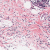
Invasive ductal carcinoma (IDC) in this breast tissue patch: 0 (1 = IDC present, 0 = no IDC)